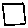
Label: square